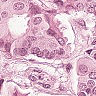
Metastatic tissue present: yes